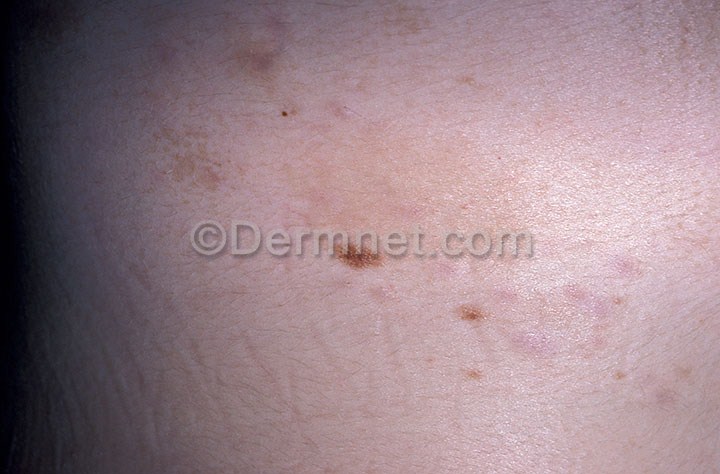
Disease: Seborrheic Keratoses and other Benign Tumors